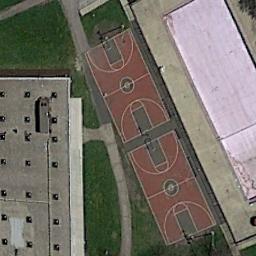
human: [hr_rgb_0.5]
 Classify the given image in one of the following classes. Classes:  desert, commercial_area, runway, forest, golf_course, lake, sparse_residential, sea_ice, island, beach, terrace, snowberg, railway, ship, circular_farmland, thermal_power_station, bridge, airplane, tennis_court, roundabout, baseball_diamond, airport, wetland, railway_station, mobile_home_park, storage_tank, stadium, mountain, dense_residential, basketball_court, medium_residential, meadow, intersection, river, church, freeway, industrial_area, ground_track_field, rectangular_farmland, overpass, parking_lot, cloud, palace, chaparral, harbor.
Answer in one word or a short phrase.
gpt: basketball_court